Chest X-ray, AP view. Patient: 23 years old, sex M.
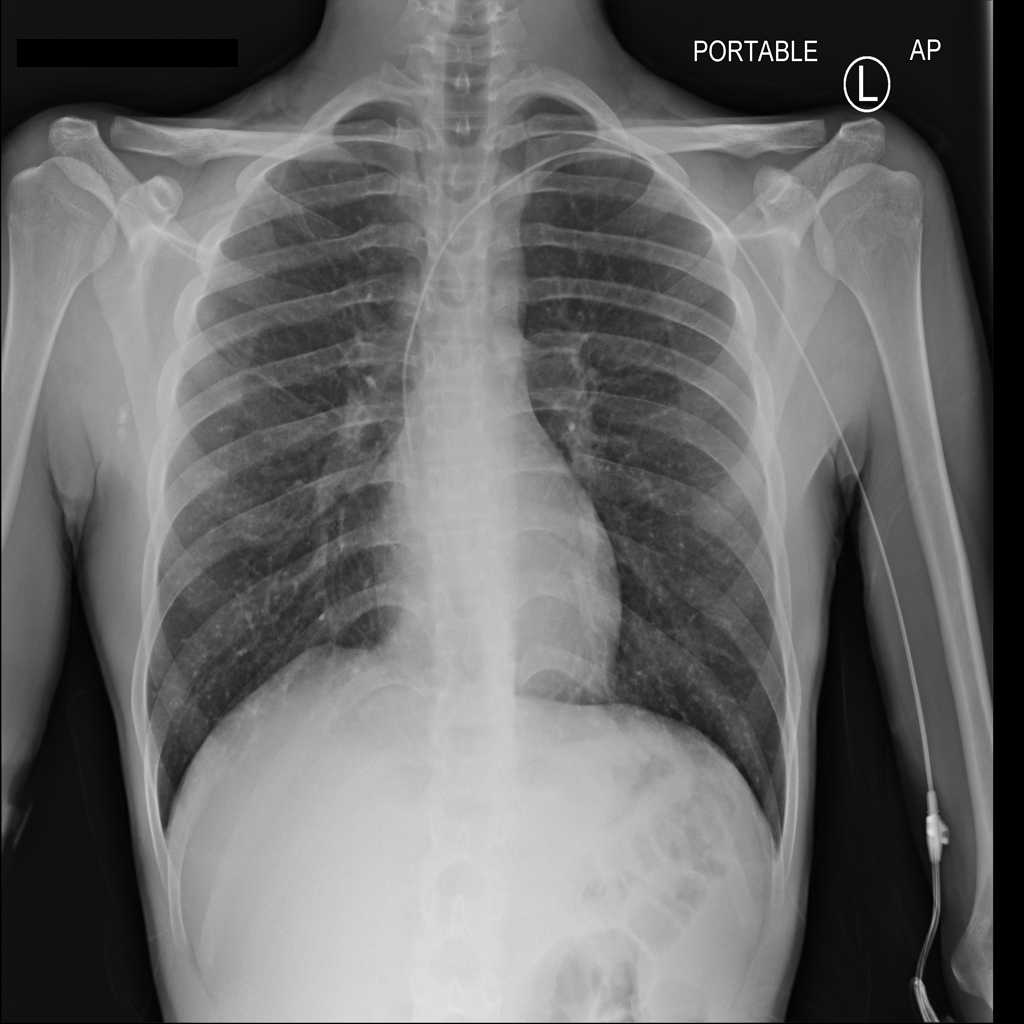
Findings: Atelectasis